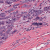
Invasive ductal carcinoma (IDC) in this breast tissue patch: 1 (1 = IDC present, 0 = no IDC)